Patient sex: M
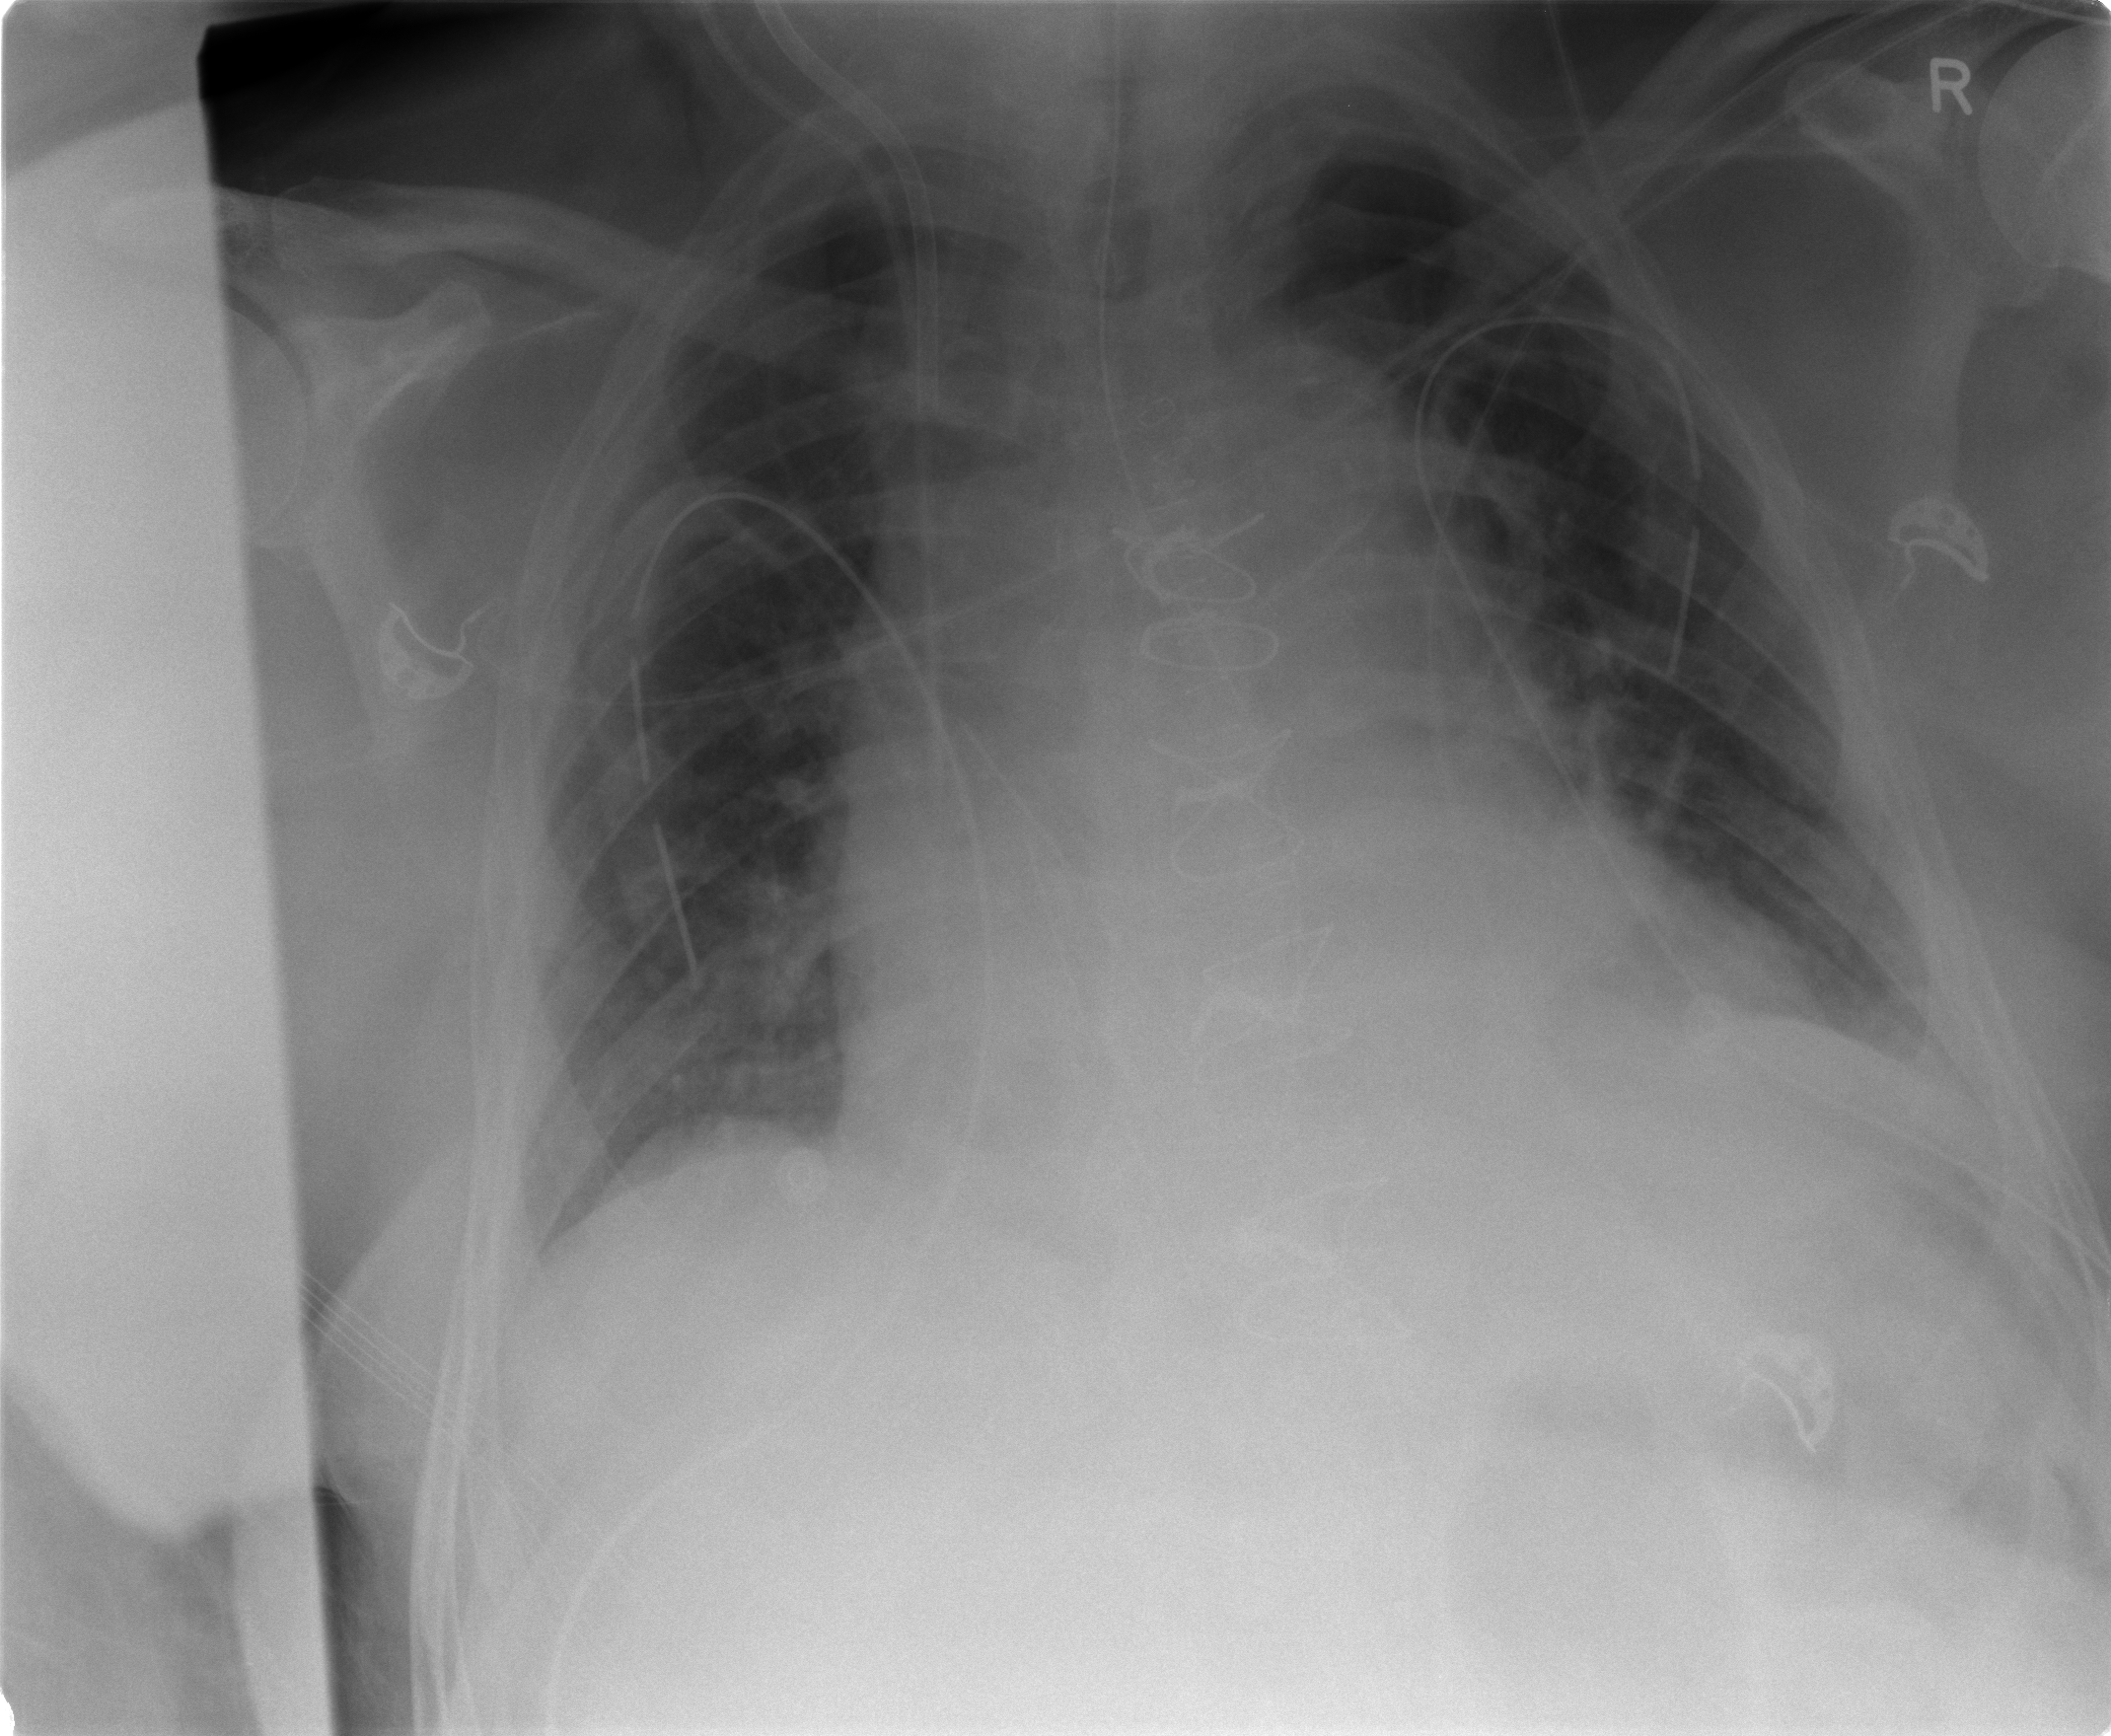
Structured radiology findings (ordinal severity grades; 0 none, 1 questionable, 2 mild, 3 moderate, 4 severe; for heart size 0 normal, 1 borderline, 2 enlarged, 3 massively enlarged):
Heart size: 2
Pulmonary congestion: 2
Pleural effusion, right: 1
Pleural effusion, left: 1
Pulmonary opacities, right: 0
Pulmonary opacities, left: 0
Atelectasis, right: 2
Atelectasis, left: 2